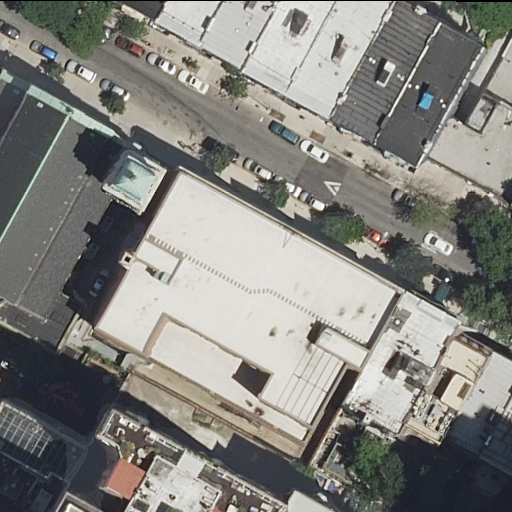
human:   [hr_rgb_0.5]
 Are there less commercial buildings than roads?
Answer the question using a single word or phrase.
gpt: yes

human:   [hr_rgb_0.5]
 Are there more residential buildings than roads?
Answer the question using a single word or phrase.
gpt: yes

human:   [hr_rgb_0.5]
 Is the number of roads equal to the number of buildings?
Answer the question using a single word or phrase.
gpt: no

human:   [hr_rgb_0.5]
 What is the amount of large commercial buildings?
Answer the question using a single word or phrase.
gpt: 0

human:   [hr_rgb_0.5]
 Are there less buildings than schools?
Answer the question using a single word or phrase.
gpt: no

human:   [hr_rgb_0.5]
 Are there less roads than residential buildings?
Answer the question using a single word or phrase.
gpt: yes

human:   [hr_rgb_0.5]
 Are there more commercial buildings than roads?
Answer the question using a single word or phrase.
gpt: no

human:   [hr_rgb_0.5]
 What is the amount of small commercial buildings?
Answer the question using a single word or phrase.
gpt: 0

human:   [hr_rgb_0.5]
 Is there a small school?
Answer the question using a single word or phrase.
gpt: no

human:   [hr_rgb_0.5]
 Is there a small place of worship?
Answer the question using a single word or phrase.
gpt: no

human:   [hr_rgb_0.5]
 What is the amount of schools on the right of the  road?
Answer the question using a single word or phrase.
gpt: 0

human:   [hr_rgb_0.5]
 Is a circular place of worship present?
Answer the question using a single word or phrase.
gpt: no

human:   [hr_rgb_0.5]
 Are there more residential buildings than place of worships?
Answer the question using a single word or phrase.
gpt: yes

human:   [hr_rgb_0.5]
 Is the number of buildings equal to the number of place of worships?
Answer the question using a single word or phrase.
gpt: no

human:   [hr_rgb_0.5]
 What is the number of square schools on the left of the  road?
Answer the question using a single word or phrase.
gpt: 0

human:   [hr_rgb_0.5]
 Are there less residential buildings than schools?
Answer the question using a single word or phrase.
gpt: no

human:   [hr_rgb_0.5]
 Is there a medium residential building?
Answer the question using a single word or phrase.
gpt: yes

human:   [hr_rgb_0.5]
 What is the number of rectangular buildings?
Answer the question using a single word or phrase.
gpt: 13

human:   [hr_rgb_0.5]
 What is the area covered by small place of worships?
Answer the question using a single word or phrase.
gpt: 0m2

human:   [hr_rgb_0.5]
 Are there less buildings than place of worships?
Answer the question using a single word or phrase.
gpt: no

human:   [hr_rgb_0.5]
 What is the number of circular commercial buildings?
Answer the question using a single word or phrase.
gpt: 0

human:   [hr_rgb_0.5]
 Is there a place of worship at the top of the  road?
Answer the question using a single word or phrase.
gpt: no

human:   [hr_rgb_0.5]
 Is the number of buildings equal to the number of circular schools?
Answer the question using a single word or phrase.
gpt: no

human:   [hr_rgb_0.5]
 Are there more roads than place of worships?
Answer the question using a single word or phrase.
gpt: no

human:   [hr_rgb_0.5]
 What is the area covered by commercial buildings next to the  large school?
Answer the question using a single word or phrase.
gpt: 0m2

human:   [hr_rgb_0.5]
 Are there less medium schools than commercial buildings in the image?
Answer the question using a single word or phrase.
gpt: no

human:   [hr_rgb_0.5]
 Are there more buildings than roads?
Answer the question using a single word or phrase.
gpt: yes

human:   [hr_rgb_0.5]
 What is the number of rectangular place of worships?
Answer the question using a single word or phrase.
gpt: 0

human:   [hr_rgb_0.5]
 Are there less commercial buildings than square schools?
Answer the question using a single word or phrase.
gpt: no

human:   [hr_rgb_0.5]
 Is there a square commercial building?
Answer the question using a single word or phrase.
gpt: no

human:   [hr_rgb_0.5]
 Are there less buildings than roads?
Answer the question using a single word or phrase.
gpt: no

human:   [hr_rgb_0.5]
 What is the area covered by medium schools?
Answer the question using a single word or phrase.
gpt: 0m2

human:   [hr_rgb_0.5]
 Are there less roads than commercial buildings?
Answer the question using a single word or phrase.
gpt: no

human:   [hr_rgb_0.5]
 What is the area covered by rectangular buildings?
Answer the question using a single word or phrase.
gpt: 1577m2

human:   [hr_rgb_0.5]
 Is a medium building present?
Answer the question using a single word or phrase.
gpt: yes

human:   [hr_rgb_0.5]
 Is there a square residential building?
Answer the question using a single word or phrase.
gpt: no